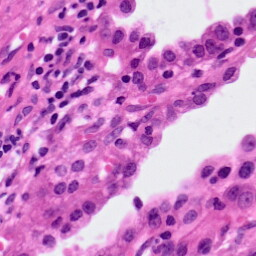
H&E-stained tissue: Lung